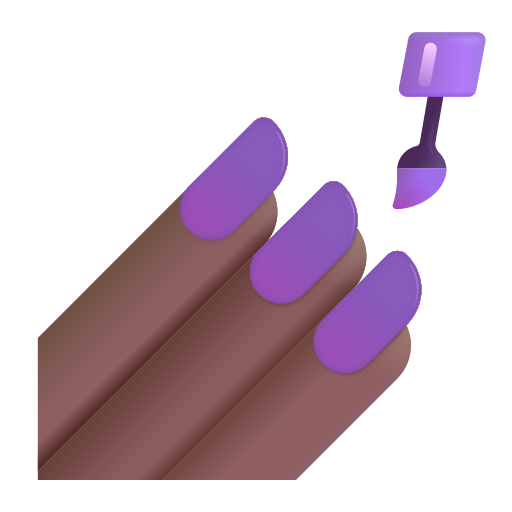
nail polish color  dark